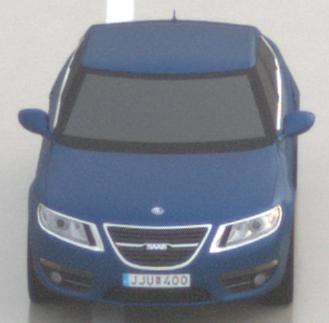
Make: Saab
Model: 5-Sep
Detailed model: 9-5 1.6T
Model produced from: 2010/06
Model produced until: 2011/12
Doors: 4
Color: blue
Road condition: wet road
Daytime: sunrise or sunset
Contrast: low contrast